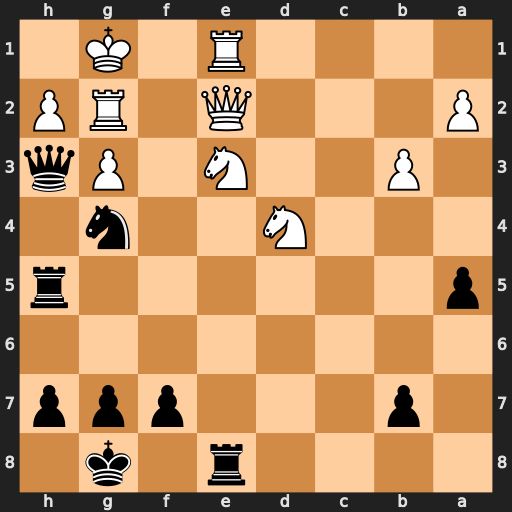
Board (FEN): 4r1k1/1p3ppp/8/p6r/3N2n1/1P2N1Pq/P3Q1RP/4R1K1
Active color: b
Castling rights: -
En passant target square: -
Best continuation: Rxe3 Qxe3 Nxe3